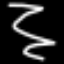
Label: squiggle